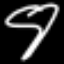
Label: squiggle